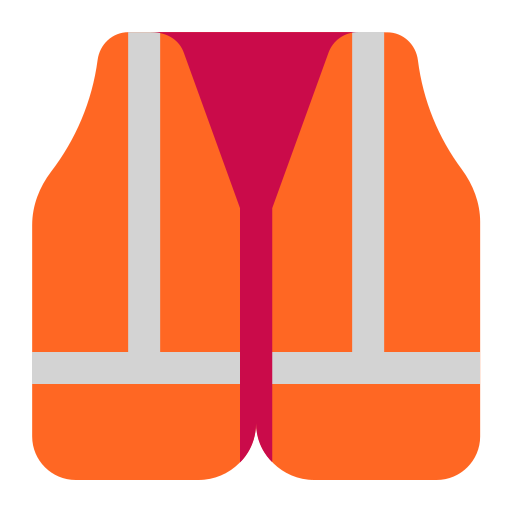
safety vest flat